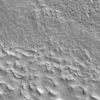
Label: not_dusty